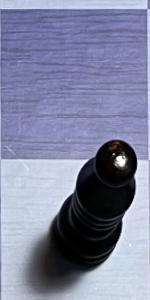
Label: Bishop_Black